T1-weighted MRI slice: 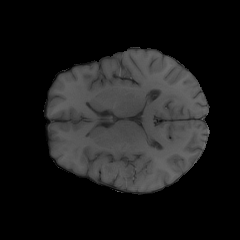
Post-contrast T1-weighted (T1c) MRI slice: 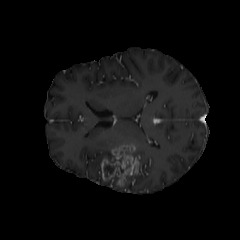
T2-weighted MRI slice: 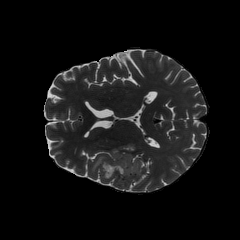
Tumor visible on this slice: yes